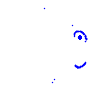
Particle: kaon